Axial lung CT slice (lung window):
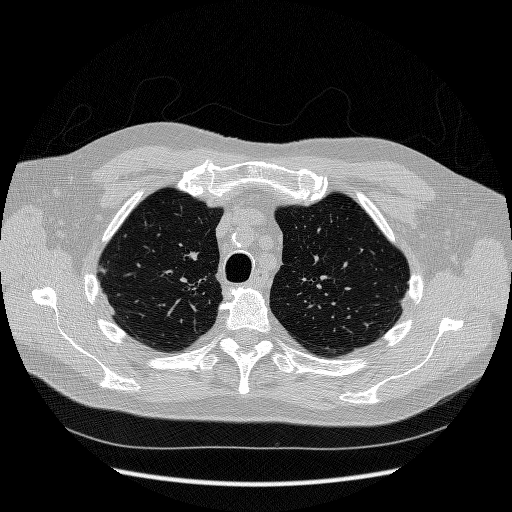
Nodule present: no